Question: Navbar elements appear different in Firefox and Chrome. I use 'span' tag to animate hamburger menu but it looks totally different in Firefox. It looks fine in Chrome and other browsers including Android. I tried browser reset CSS also. I don't know what I'm missing.

> <URL>
'''
html, body, div, span, h1, p, a, address, img, i, ul, li, footer, header, nav, section {
margin: 0;
padding: 0;
border: 0;
font-size: 100%;
font: inherit;
vertical-align: baseline;
}
/* HTML5 display-role reset for older browsers */
footer, header, nav, section {
display: block;
}
body {
line-height: 1;
}
ul {
list-style: none;
}
a, a:hover {
text-decoration: none;
}
html {
box-sizing: border-box;
}
*, *:before, *:after {
box-sizing: inherit;
}
/*----- reset end-----------*/
.header {
background-color: #333;
width: 100%;
transition: .8s;
}
.header nav {
width: 100%;
margin: 0 auto;
position: sticky;
height: 100vh;
top: 16px;
}
.header nav .btn {
outline: none;
border: none;
display: block;
cursor: pointer;
background-color: #fff;
width: 2.5rem;
height: 2.5rem;
margin: 16px;
}
.header nav .btn span {
background-color: #FD5B4E;
width: 95%;
height: 0.1875rem;
position: relative;
display: block;
margin: auto;
top: 50%;
transition: background-color .5s .3s;
}
.header nav .btn span:before {
content: '';
background-color: #FD5B4E;
width: 100%;
height: 0.1875rem;
display: block;
top: -0.625rem;
position: absolute;
transition: top .3s .4s,transform .3s;
}
.header nav .btn span:after {
content: '';
background-color: #FD5B4E;
width: 100%;
height: 0.1875rem;
display: block;
position: absolute;
transition: top .3s .4s,transform .3s;
top: 0.625rem;
}
'''
'''
<body>
<header id="header" class="header sidbar">
<nav>
<button class="btn"><span></span></button>
</nav>
</header>
<!-- /header -->
</body>
'''
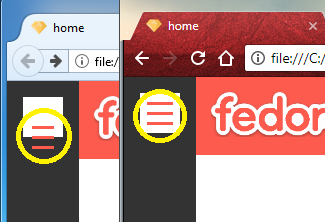
Answer: The problem is with the 'top:50%' in your CSS for the 'span'. Its not doing anything on Chrome, but in FF its making the span move down 50% further than its default position (which is actually the middle already because you are using a 'button').
You just need to change this class:
'''
.header nav .btn span {
background-color: #FD5B4E;
width: 95%;
height: 0.1875rem;
position: relative;
display: block;
margin: auto;
/* top: 50%; <- remove this and it works! */
transition: background-color .5s .3s;
}
'''
If you used a div instead of a button you'd need to account for placing the span in the center, but the 'button' element it is automatically centering the content vertically. By specifying that you want the top at 50%, FF is adding the 50% on to the current centred position.
when you remove 'top':
Fiddle: <URL> or Snippet:
'''
html, body, div, span, h1, p, a, address, img, i, ul, li, footer, header, nav, section {
margin: 0;
padding: 0;
border: 0;
font-size: 100%;
font: inherit;
vertical-align: baseline;
}
/* HTML5 display-role reset for older browsers */
footer, header, nav, section {
display: block;
}
body {
line-height: 1;
}
ul {
list-style: none;
}
a, a:hover {
text-decoration: none;
}
html {
box-sizing: border-box;
}
*, *:before, *:after {
box-sizing: inherit;
}
/*----- reset end-----------*/
/* autoprefixer: off */
/* autoprefixer: off */
.header {
background-color: #333;
width: 100%;
transition: .8s;
}
.header nav {
width: 100%;
margin: 0 auto;
position: sticky;
height: 100vh;
top: 16px;
}
.header nav .btn {
outline: none;
border: none;
display: block;
cursor: pointer;
background-color: #fff;
width: 2.5rem;
height: 2.5rem;
margin: 0 16px 16px;
}
.header nav .btn span {
background-color: #FD5B4E;
width: 95%;
height: 0.1875rem;
position: relative;
display: block;
margin: auto;
top: 0;
transition: background-color .5s .3s;
}
.header nav .btn span:before {
content: '';
background-color: #FD5B4E;
width: 100%;
height: 0.1875rem;
display: block;
top: -0.625rem;
position: absolute;
transition: top .3s .4s,transform .3s;
}
.header nav .btn span:after {
content: '';
background-color: #FD5B4E;
width: 100%;
height: 0.1875rem;
display: block;
position: absolute;
transition: top .3s .4s,transform .3s;
top: 0.625rem;
}
'''
'''
<body>
<header id="header" class="header sidbar">
<nav>
<button class="btn"><span></span></button>
</nav>
</header>
<!-- /header -->
</body>
'''
FYI, you also have collapsing margin problems on your button, this might just be because you are only showing us part of your code. One way to overcome this is to add 'overflow:auto' to your '.header nav {}' CSS rule. More about <URL>